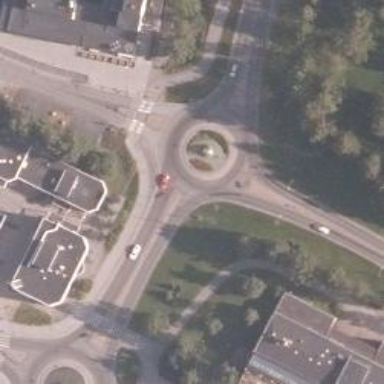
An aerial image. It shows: Asphalt road that is secondary route leading to roundabout.